Interaction volume radius: 5 \u00c5
Interaction volume height: 20 \u00c5
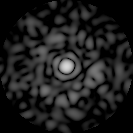
Disorder parameter: 0.8487